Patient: sex F, age 82
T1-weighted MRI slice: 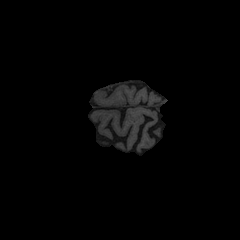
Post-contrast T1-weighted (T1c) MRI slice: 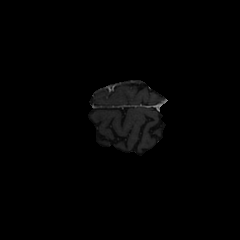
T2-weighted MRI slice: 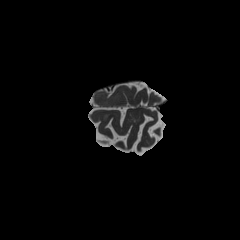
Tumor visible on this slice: yes
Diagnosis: Glioblastoma, IDH-wildtype
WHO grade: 4